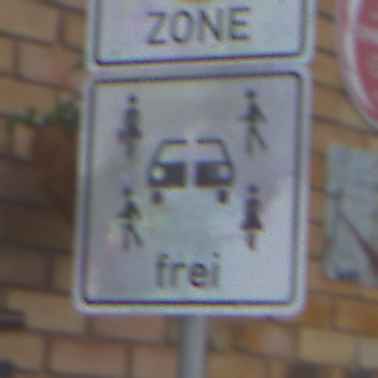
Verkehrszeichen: CarsharingfahrzeugeFrei
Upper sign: BeginnEingeschraenktesHalteverbotZone
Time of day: MorningAfternoon
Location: Outdoor (Urban)
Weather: Overcast
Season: NotSpecified
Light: Natural